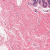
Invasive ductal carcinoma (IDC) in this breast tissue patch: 0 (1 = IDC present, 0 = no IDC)